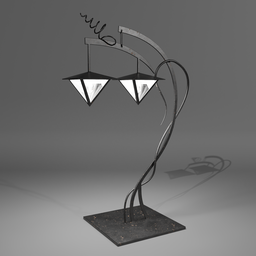
Label: lighting